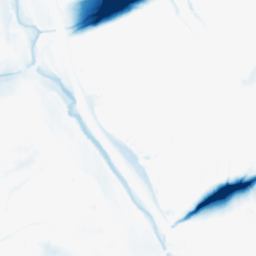
Category: morphological
Decomposition family: morphological_ellipse
Decomposition parameters: operation: closing
width: 50
height: 20
Upsampling method: linear_exact
Upsampling parameters: scale: 2
Upsampling scale: 2